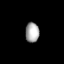
Tissue: lung
Cell type: T cells
Senescence score: 0.5879
Nuclear area (px): 271
Mean DAPI intensity: 166.391